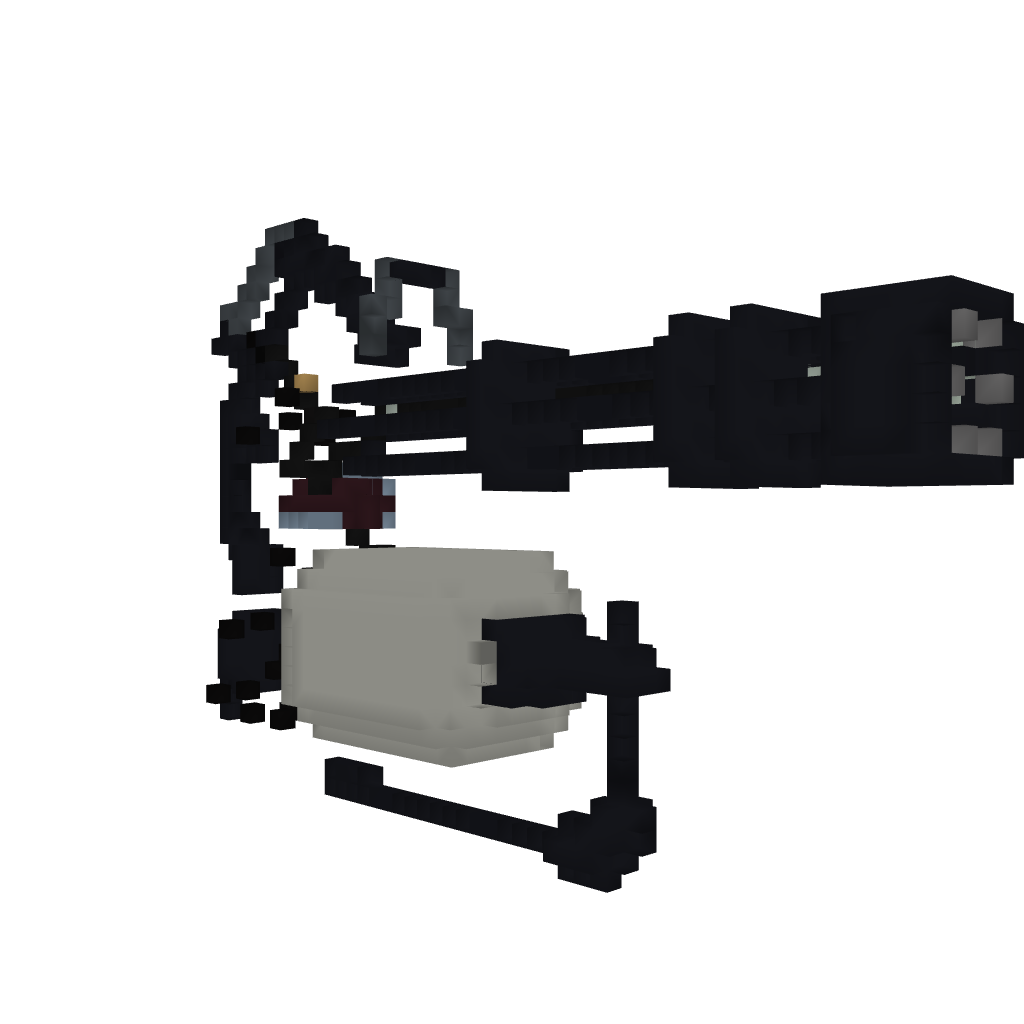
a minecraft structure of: minigun